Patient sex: M
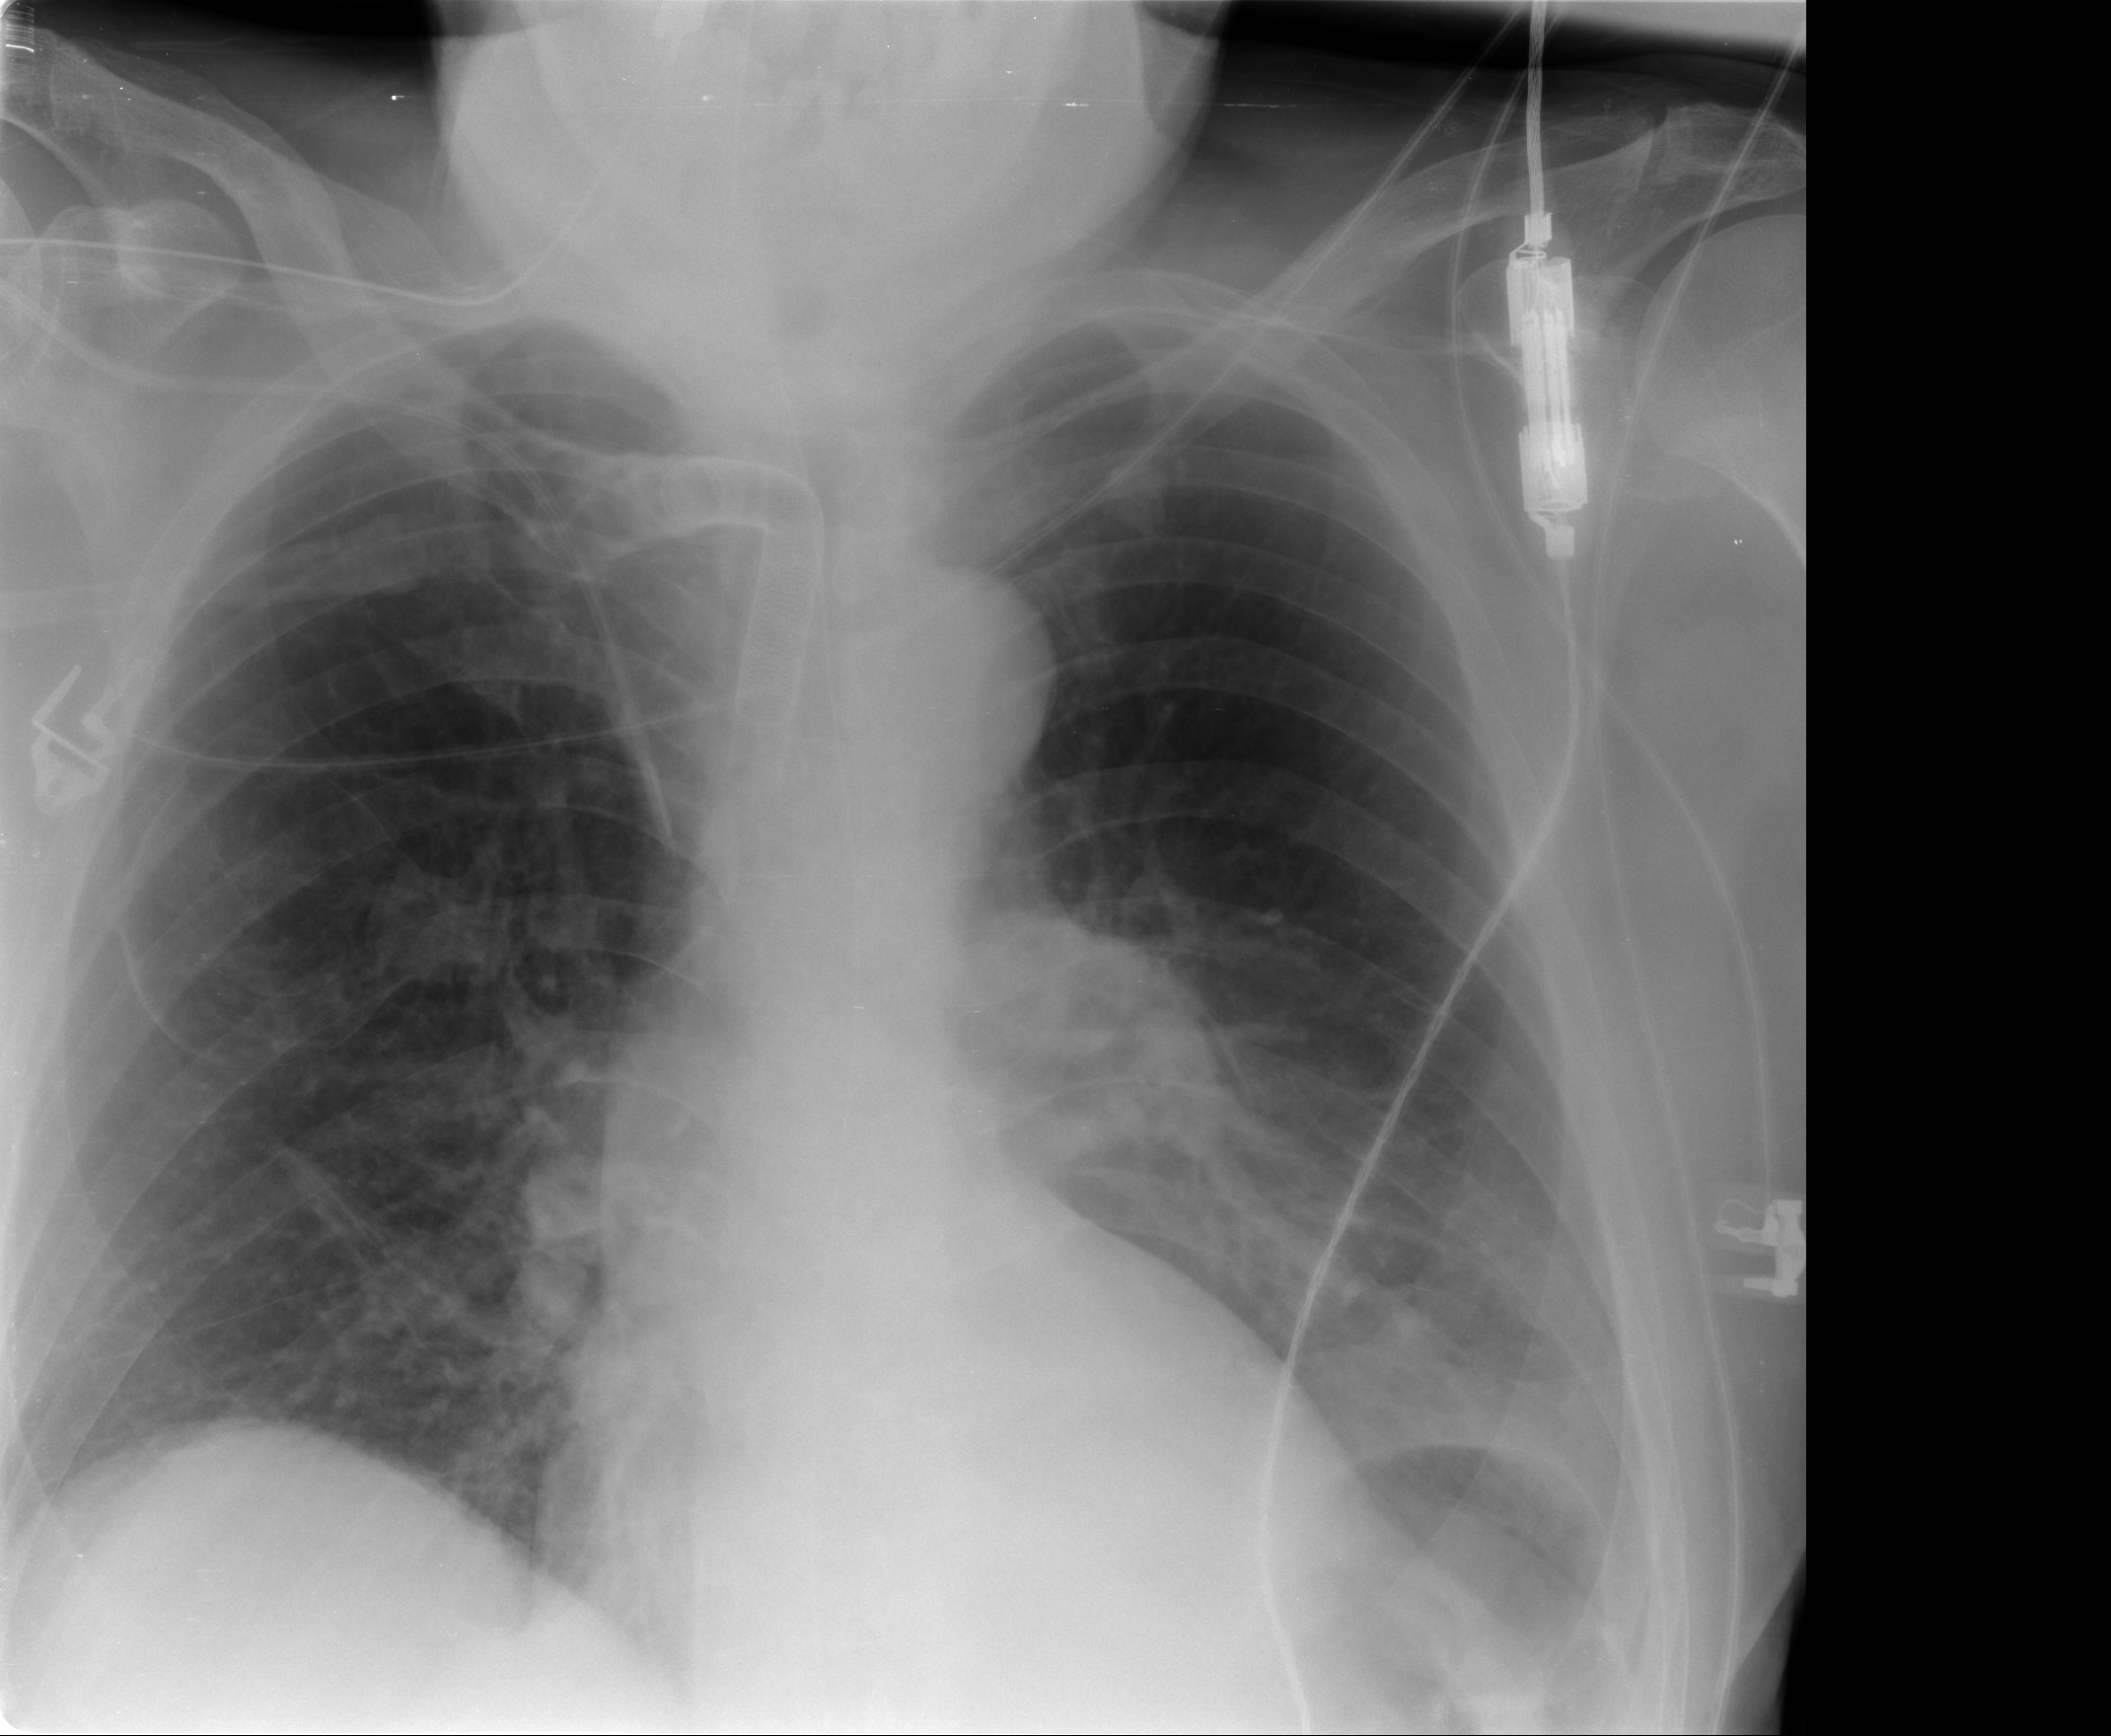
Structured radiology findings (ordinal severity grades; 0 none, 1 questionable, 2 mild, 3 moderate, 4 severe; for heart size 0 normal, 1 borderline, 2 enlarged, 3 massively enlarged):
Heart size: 1
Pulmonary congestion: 0
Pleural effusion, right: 0
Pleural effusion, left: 1
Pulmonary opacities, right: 0
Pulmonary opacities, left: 1
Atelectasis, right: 2
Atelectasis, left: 2